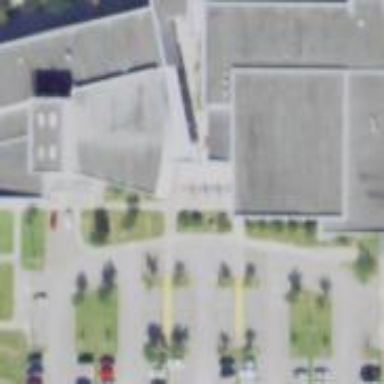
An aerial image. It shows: School building.